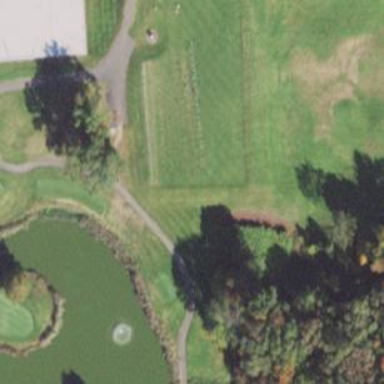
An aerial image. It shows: Grassy area designated as golf tee.